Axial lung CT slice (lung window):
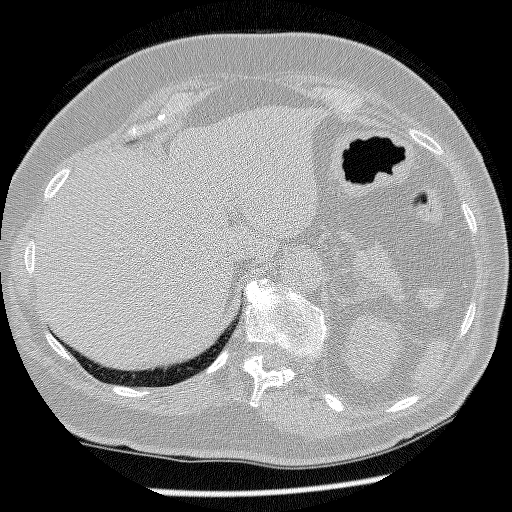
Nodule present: no